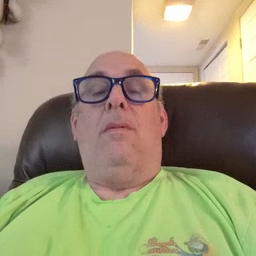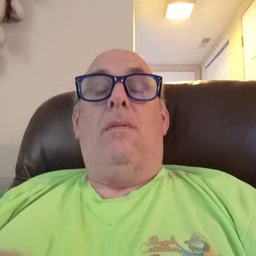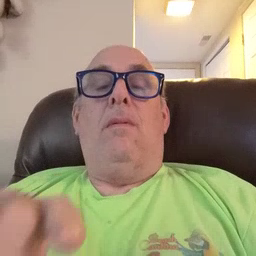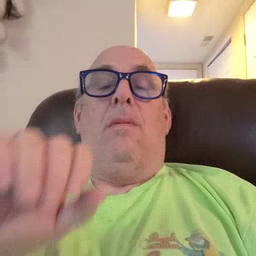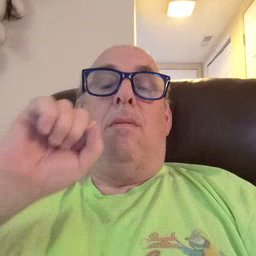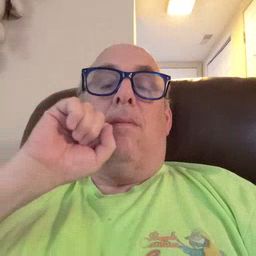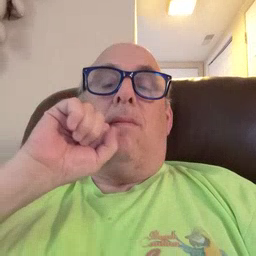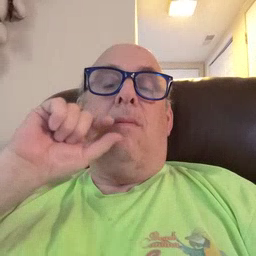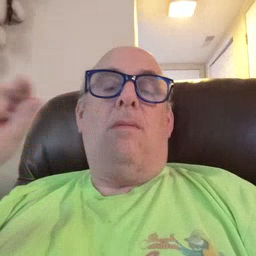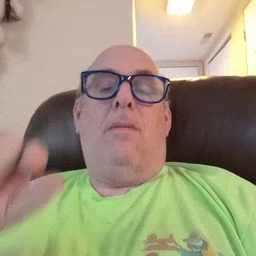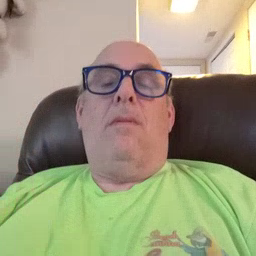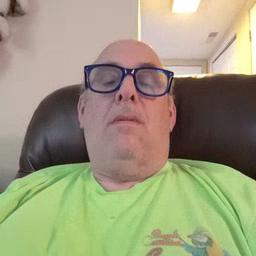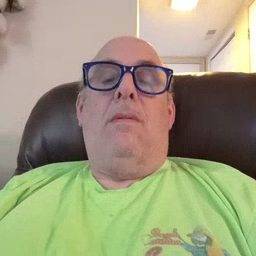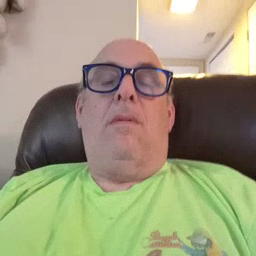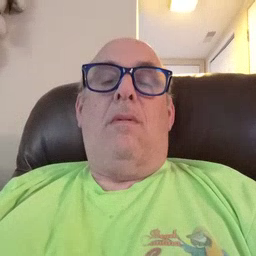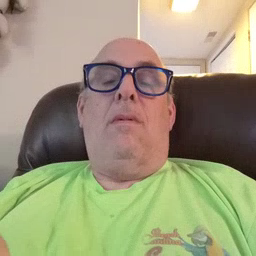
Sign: carrot